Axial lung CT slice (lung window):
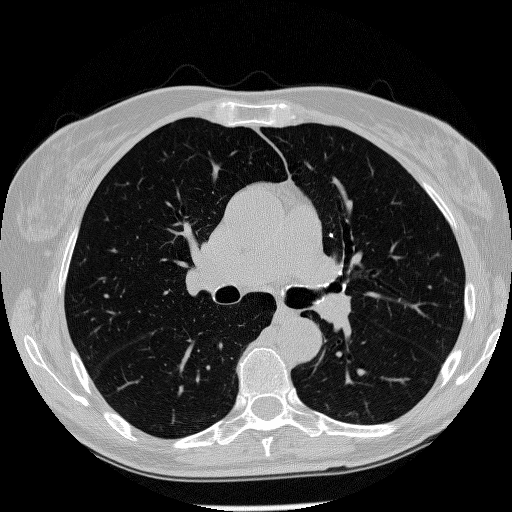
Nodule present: no